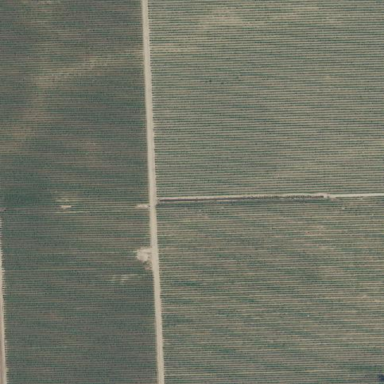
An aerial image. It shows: Vineyard growing grapes.